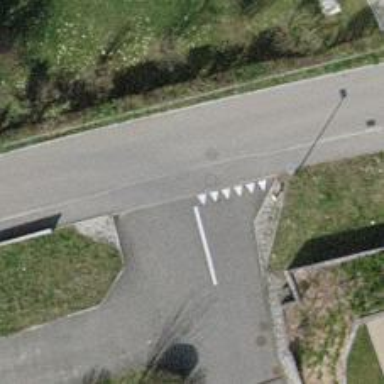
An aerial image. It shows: Driveway with sidewalk.